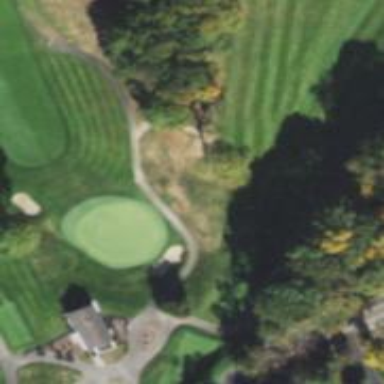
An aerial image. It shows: Path for both road and golf.